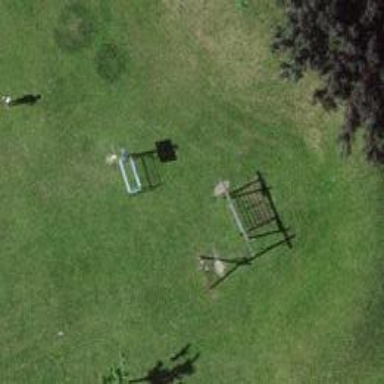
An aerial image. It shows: Playground with various play structures.